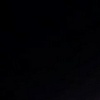
Label: space